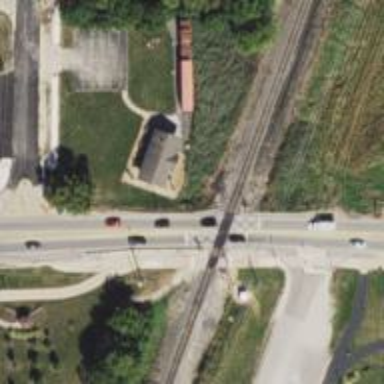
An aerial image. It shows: Railway level crossing.